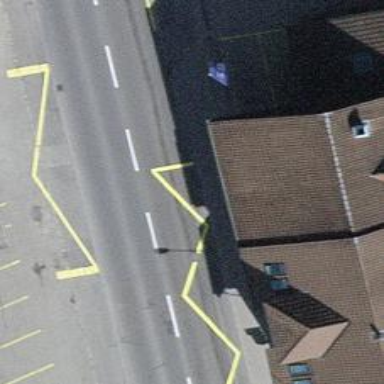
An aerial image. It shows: Bus stop with designated public transport stop position.